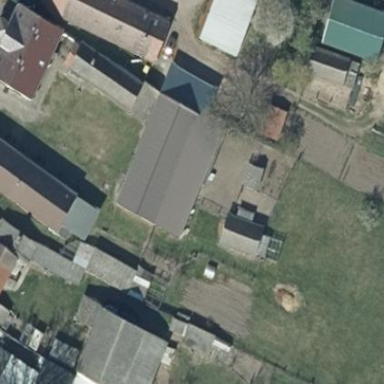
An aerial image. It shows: Gabled building with the roof oriented along its structure.